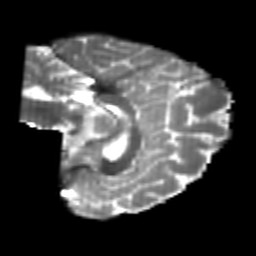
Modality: T2w
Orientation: sagittal
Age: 22
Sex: female
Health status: healthy
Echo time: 0.074 s